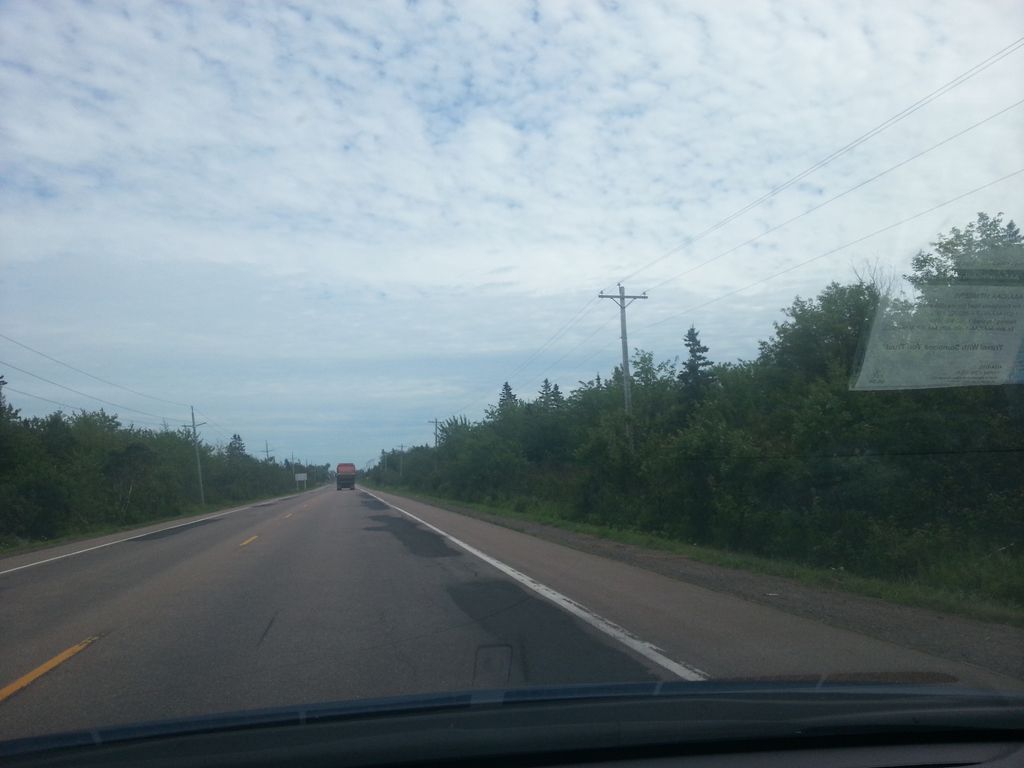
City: charlottetown